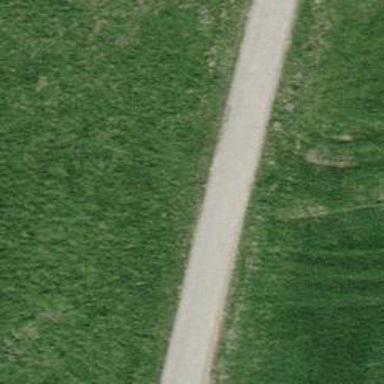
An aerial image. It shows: Paved track with grade 1 tracktype.